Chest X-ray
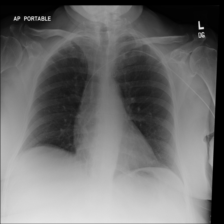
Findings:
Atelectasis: negative
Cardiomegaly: negative
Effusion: negative
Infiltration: negative
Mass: negative
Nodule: negative
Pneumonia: negative
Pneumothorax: negative
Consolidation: negative
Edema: negative
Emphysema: negative
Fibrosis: negative
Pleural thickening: positive
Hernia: negative